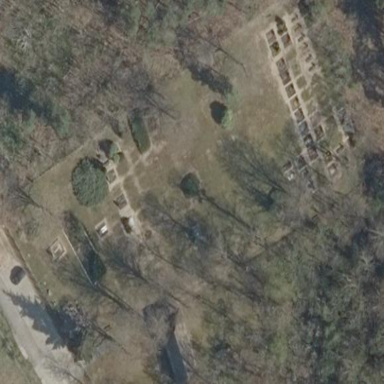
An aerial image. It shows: Cemetery.